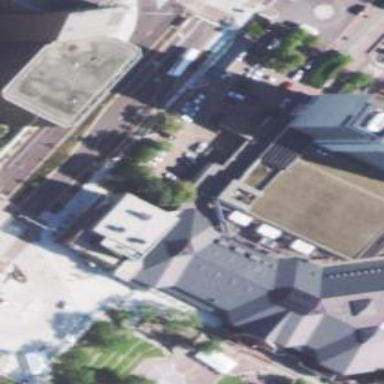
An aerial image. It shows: Cinema.